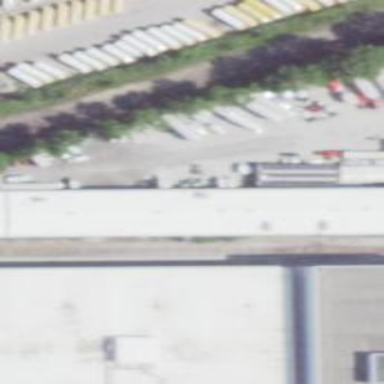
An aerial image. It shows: Industrial building.